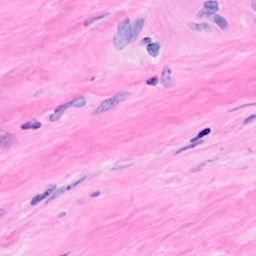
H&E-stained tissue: Breast